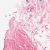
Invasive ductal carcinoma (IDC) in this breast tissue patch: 0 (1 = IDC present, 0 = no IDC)